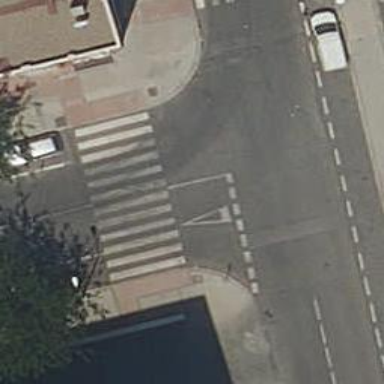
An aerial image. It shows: Road with "give way" sign.